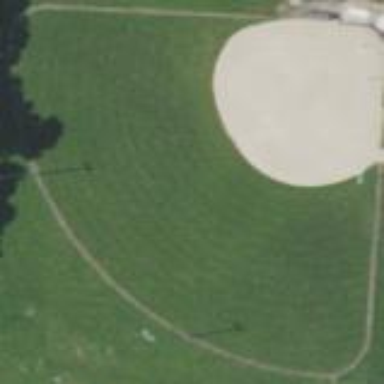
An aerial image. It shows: Baseball pitch for leisure and sports activities.